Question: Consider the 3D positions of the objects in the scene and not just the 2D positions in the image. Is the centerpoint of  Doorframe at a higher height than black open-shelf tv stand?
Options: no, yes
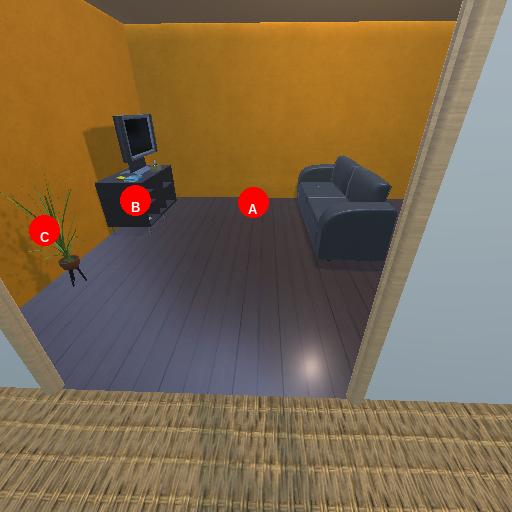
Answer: no